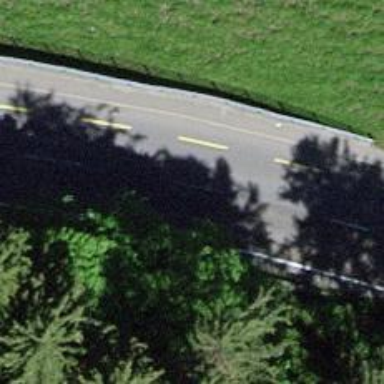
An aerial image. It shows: Secondary road with asphalt surface and dedicated cycle lane on the left.